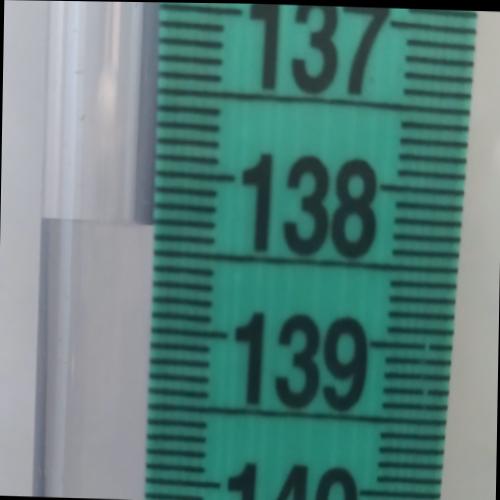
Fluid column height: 138.3 cm